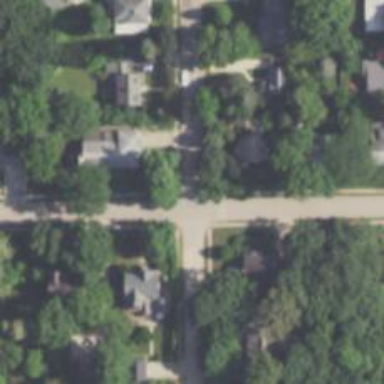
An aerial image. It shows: Residential road with sidewalk on the left.